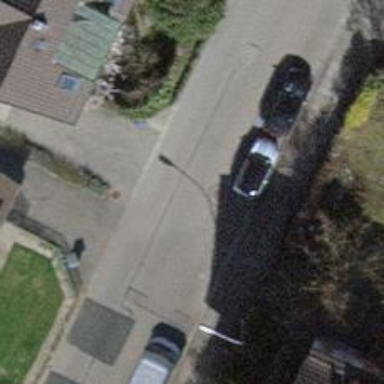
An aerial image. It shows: Driveway with embankment.